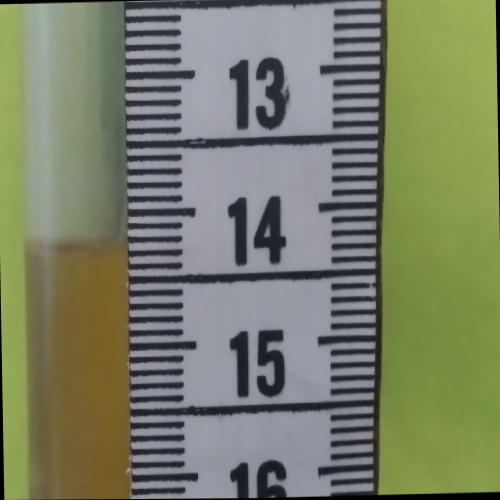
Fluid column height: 14.2 cm